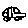
Label: car